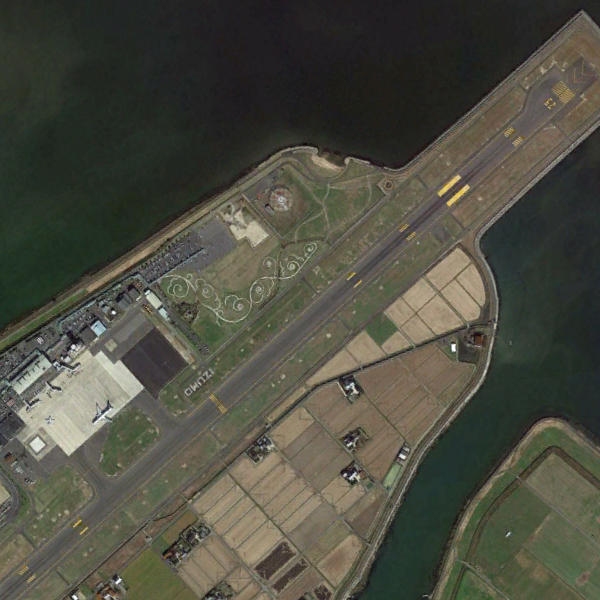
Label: Airport